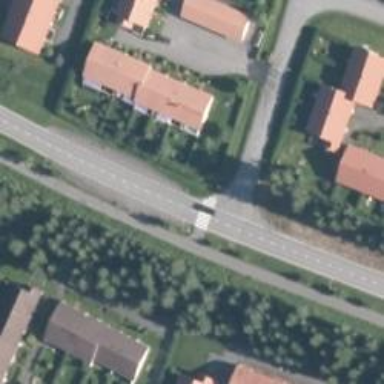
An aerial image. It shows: Cycleway.